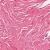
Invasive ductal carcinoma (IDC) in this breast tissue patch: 0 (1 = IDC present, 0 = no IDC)